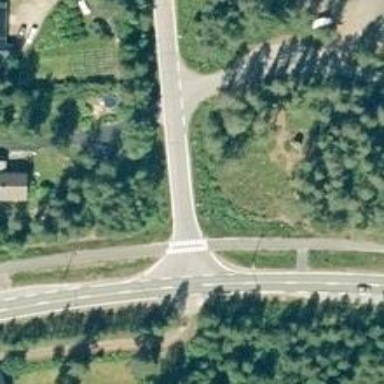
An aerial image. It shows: Uncontrolled road crossing.